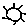
Label: sun